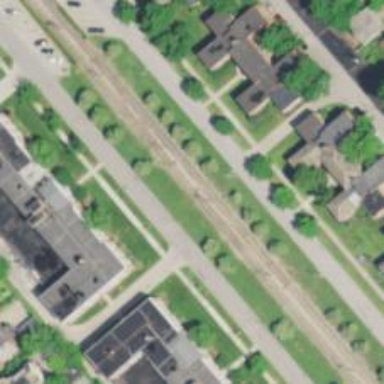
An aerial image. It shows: Light rail railway line with electrification through contact lines.